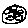
Label: moon